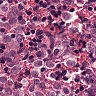
Metastatic tissue present: yes